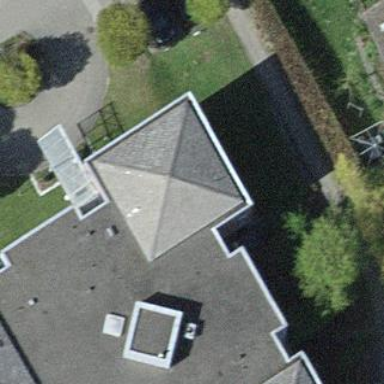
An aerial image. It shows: Building with pyramidal roof.